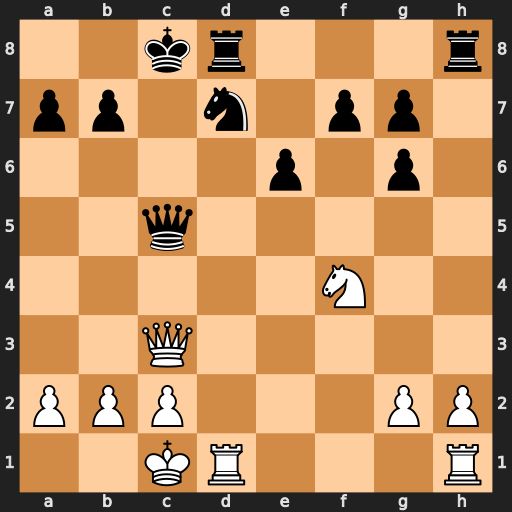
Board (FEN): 2kr3r/pp1n1pp1/4p1p1/2q5/5N2/2Q5/PPP3PP/2KR3R
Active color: w
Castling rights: -
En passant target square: -
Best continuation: Rxd7 Qxc3 Rxd8+